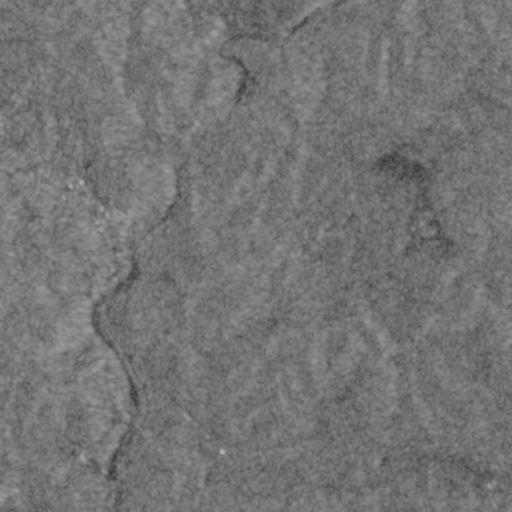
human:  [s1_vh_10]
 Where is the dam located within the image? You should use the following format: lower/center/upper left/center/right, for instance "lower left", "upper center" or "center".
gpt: The dam is located in the upper center of the image.
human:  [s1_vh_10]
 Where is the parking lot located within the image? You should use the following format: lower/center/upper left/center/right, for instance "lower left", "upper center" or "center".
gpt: The parking lot is located in the center left of the image.
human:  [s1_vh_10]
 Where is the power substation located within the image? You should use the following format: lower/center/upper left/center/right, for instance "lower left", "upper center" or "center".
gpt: The power substation is located in the upper left of the image.
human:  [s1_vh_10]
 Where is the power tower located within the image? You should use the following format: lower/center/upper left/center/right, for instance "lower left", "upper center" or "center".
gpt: The power tower is located in the upper left of the image.
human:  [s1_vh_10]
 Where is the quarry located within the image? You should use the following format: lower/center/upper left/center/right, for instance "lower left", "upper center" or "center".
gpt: The quarry is located in the upper center of the image.
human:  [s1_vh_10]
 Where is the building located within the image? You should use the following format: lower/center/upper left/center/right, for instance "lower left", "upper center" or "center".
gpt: There is no building in the image.

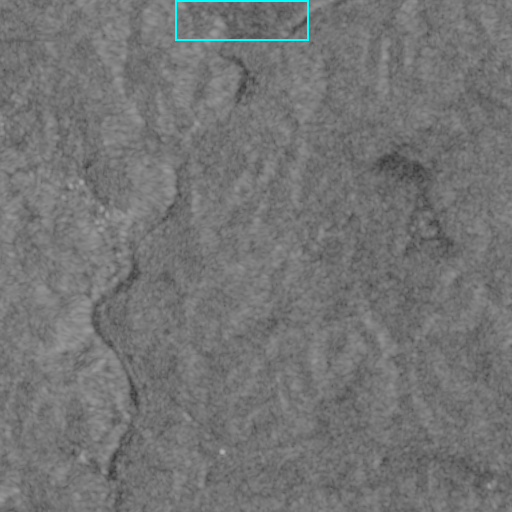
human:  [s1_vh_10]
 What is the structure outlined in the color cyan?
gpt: The structure outlined in cyan is a quarry.
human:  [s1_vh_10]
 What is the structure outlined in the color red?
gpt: There is no red outline.